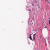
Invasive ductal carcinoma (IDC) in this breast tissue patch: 0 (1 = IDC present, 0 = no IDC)